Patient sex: M
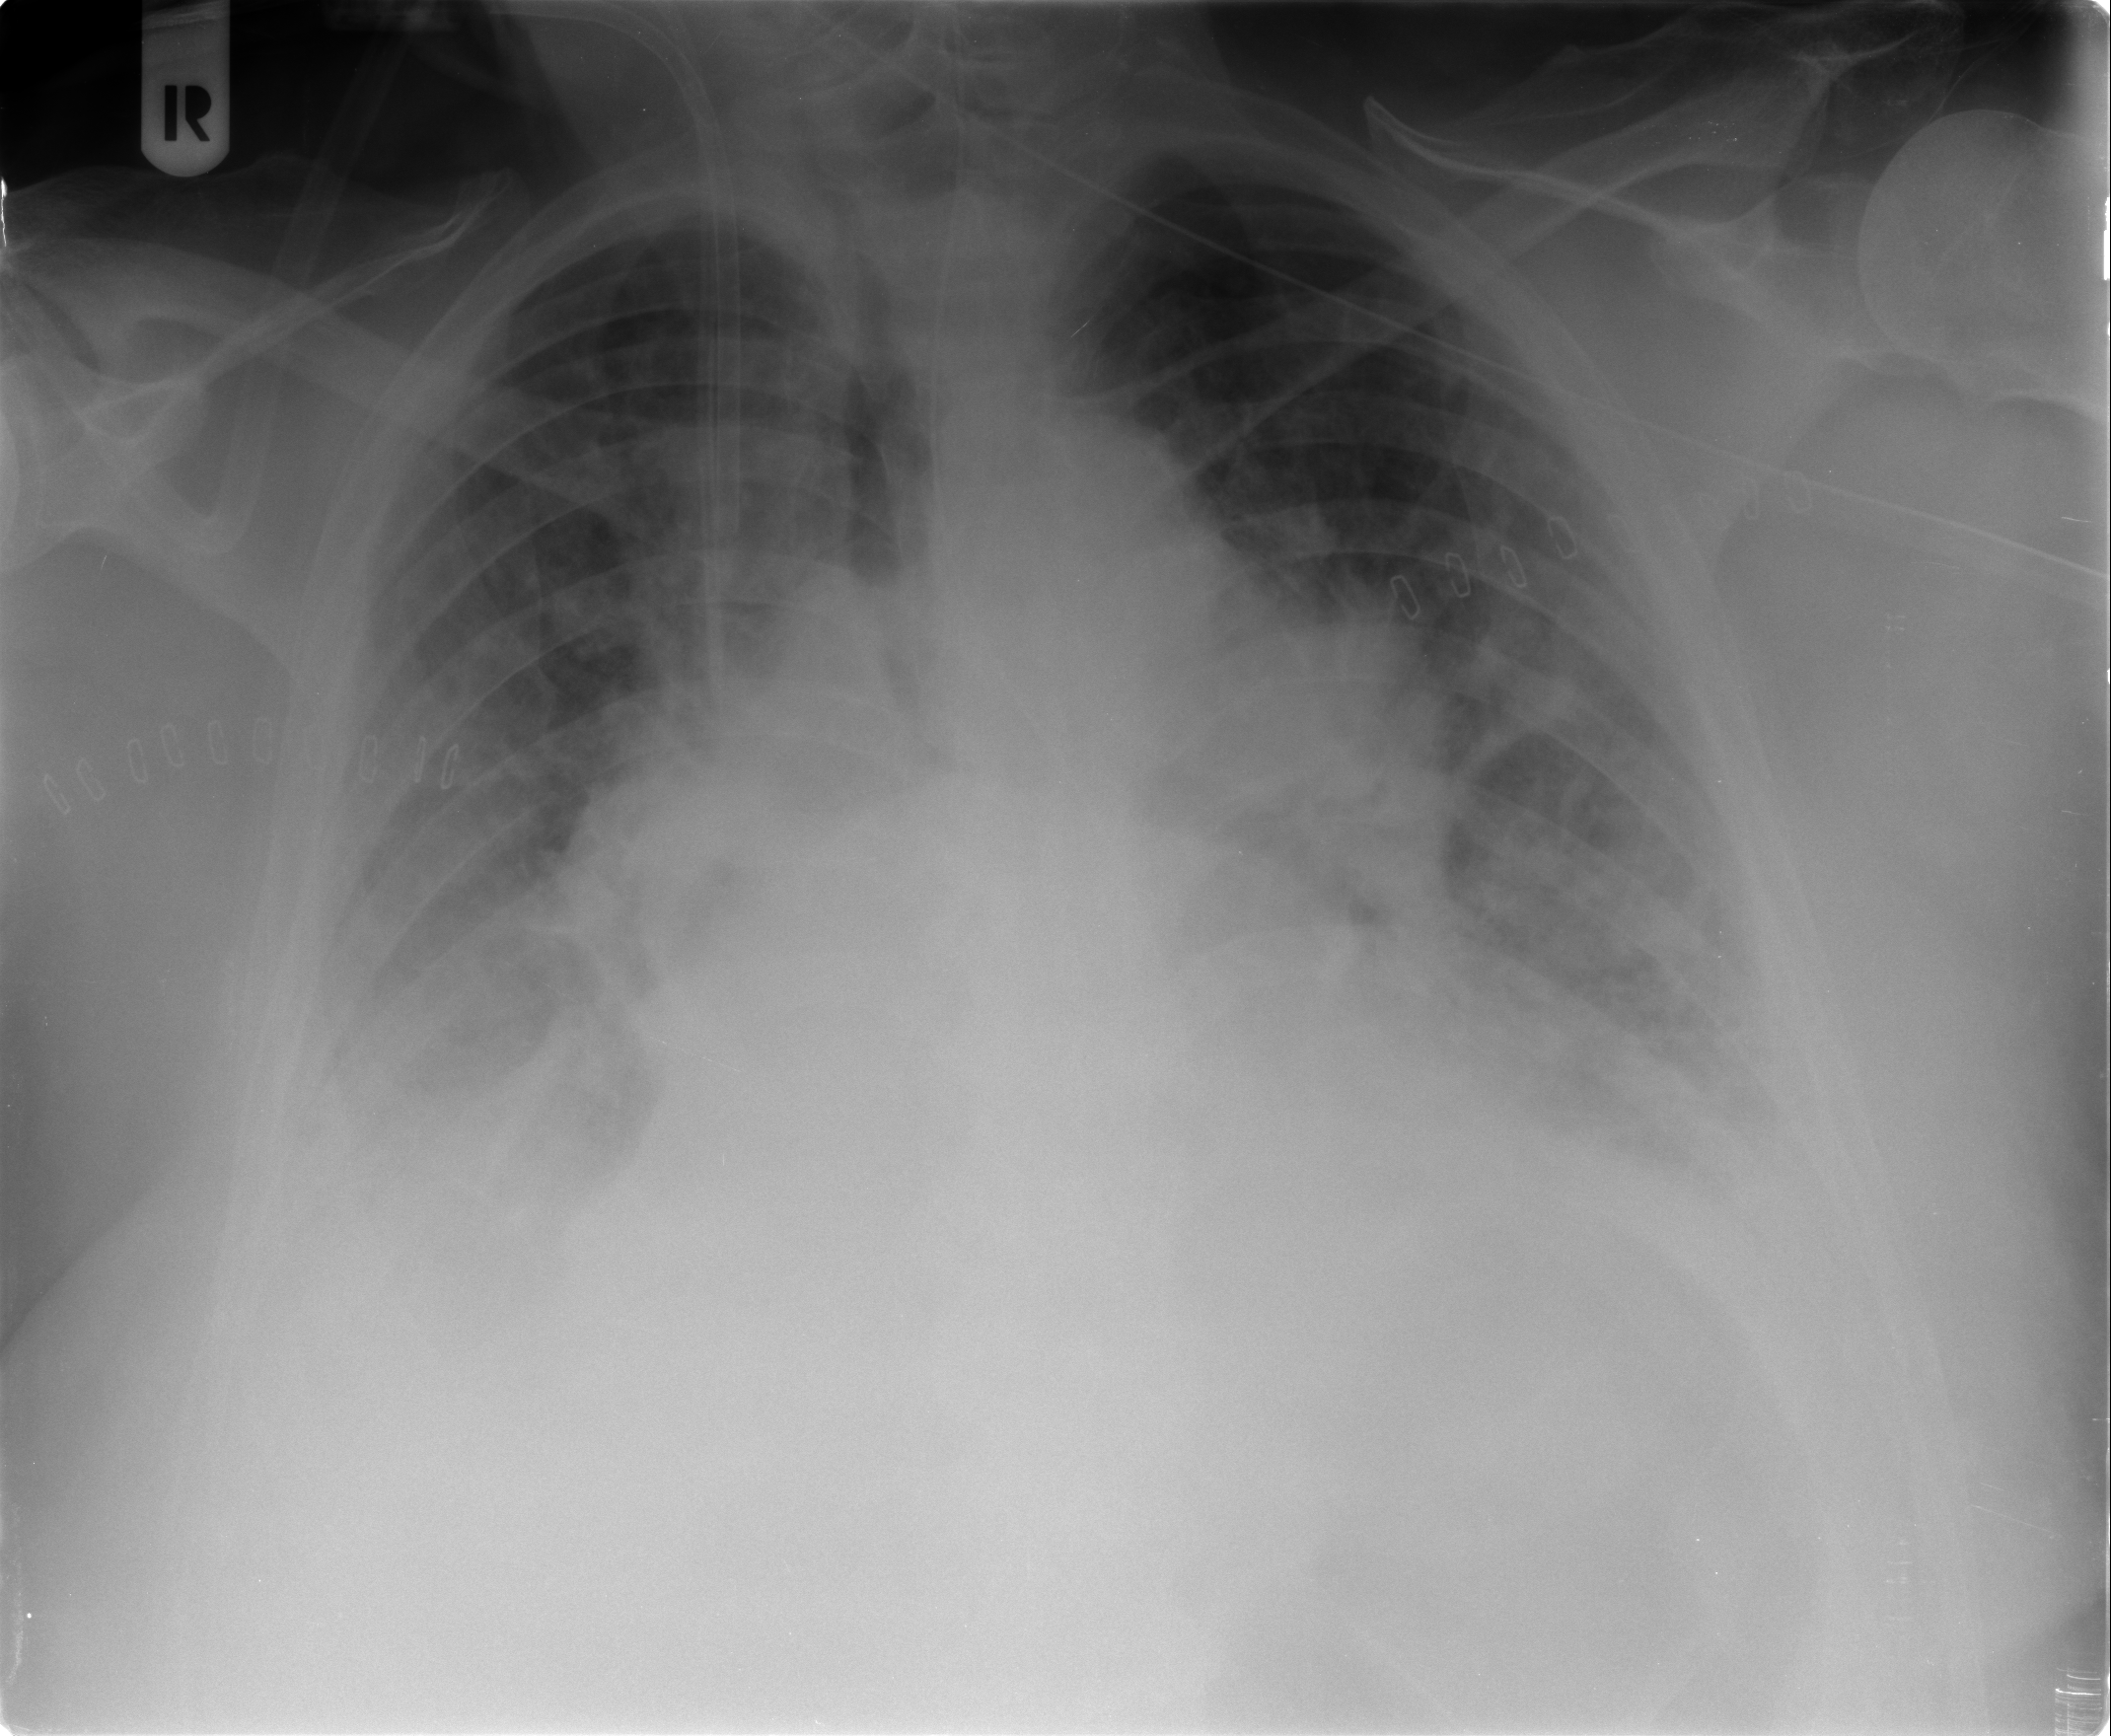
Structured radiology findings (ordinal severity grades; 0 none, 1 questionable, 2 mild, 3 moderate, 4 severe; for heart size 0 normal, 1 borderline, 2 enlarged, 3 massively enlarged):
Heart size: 0
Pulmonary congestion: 3
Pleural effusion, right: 2
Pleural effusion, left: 2
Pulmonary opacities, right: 3
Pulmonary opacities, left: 3
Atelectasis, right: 2
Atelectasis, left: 2